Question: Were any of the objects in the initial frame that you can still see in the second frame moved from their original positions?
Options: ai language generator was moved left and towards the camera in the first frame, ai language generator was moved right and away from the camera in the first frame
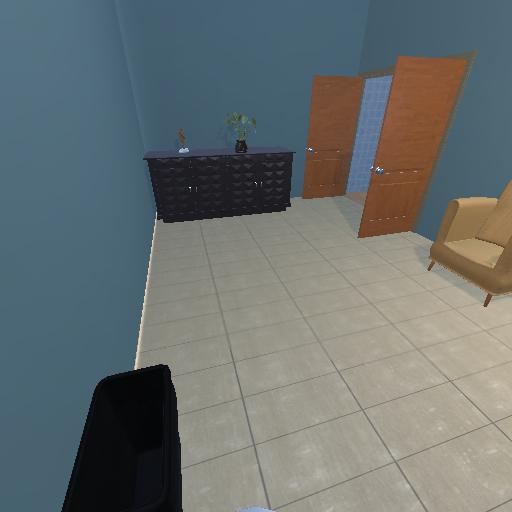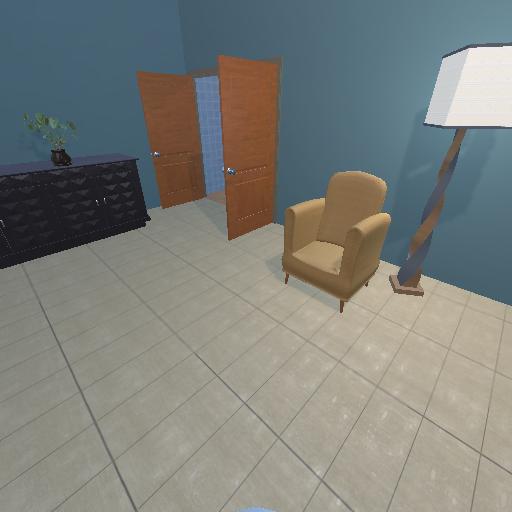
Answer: ai language generator was moved left and towards the camera in the first frame